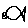
Label: fish